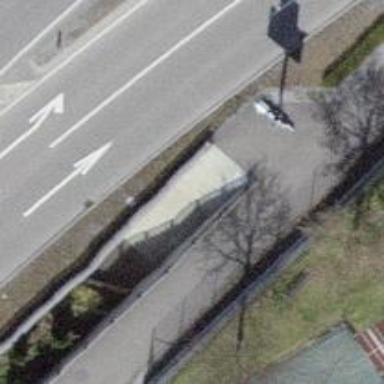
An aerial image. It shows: Road with steps.